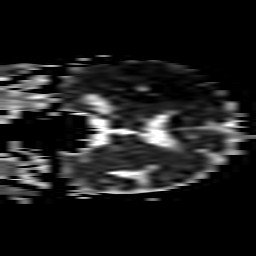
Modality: ADC
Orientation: coronal
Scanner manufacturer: philips
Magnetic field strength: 1.5 T
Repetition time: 4.933 s
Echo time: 0.07843 s